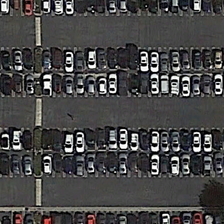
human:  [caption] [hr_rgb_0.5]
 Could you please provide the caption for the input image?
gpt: the cars in this parking lot is so crowded that no more space can be seen .

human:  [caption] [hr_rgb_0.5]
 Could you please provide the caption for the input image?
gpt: many cars are parked in a parking lot .

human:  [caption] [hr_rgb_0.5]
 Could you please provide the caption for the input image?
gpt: many cars are parked in a parking lot .

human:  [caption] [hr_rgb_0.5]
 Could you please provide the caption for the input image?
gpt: the cars in this parking lot is so crowded that no more space can be seen .

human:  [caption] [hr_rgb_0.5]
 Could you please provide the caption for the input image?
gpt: many cars are parked in a parking lot .